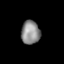
Tissue: lung
Cell type: T cells
Senescence score: 0.1752
Nuclear area (px): 434
Mean DAPI intensity: 139.274